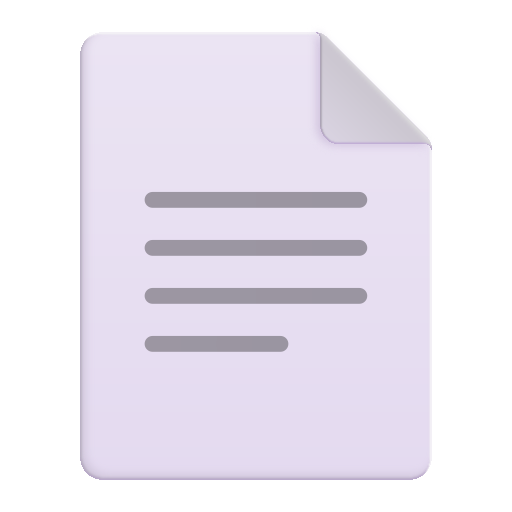
page facing up color